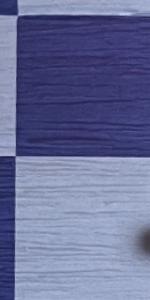
Label: Empty